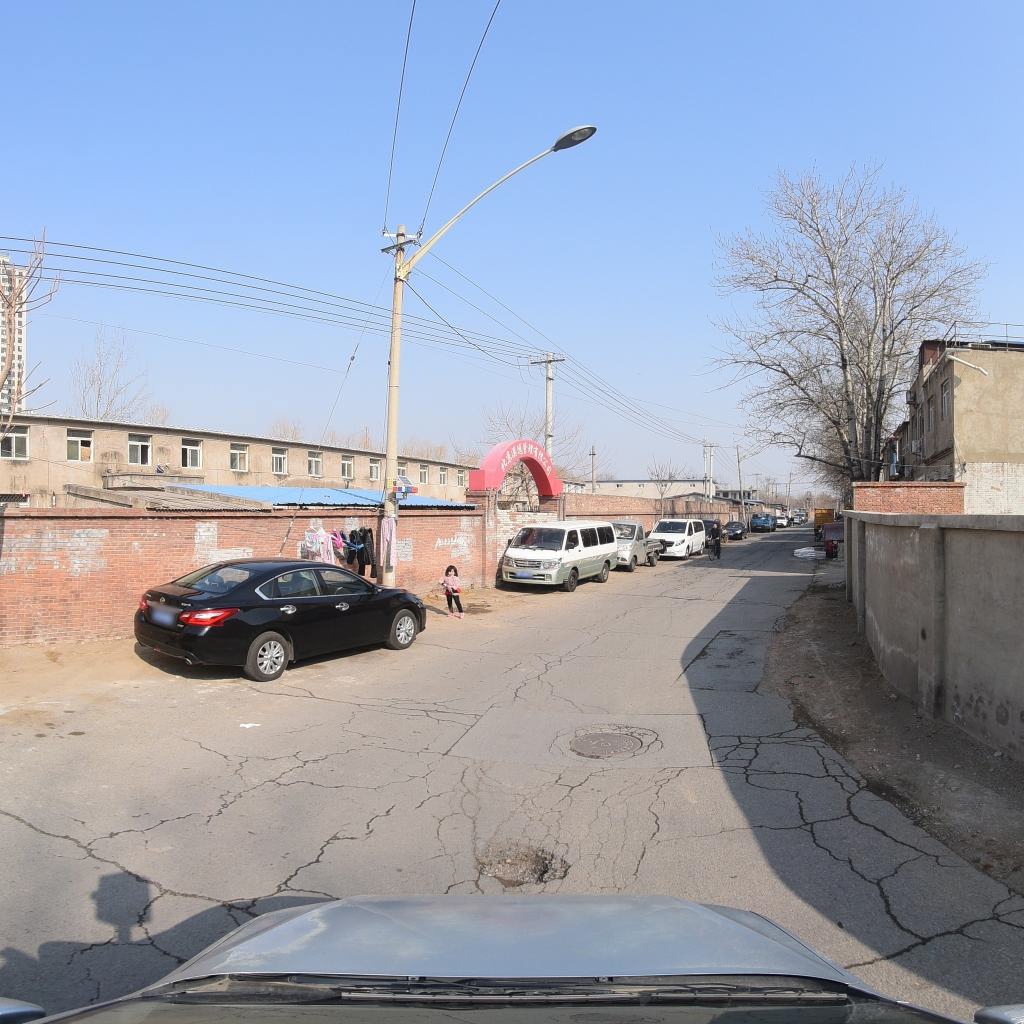
Region: Fengtai
Road damage annotations: alligator crack, pothole, manhole cover